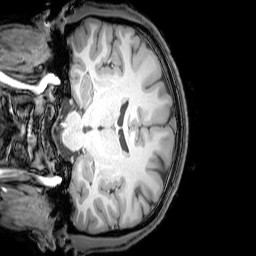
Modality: T1w
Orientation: coronal
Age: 22
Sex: male
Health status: healthy
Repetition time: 0.081 s
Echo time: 0.037 s